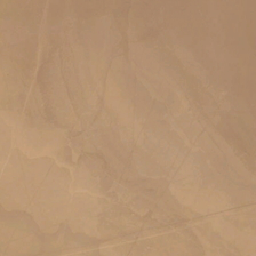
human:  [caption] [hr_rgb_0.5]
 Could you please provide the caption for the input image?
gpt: The desert is very dry.

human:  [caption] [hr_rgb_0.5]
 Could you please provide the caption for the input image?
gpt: A very dry desert

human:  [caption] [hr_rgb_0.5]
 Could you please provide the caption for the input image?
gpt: The desert is very dry.

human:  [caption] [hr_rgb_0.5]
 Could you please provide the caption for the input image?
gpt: The desert is very dry.

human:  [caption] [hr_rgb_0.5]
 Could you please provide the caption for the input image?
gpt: The desert is very dry.